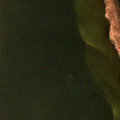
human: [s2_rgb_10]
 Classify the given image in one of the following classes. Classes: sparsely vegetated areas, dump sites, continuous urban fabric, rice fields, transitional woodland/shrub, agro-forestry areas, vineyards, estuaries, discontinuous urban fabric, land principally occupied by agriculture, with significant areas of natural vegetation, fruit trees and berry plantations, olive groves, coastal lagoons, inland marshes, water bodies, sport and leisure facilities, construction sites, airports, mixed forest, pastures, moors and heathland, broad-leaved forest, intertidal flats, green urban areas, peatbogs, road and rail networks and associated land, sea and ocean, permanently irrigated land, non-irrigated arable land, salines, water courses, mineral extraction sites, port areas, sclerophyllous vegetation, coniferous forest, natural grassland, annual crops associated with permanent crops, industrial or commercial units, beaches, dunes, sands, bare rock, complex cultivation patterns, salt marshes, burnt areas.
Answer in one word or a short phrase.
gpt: coniferous forest, inland marshes, coastal lagoons